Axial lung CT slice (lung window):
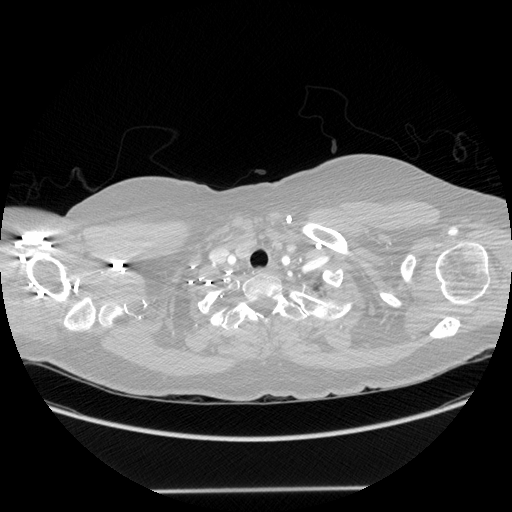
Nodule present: no